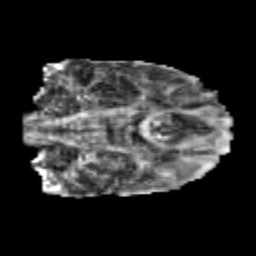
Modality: FA
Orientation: coronal
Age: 25
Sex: male
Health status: healthy
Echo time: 0.074 s